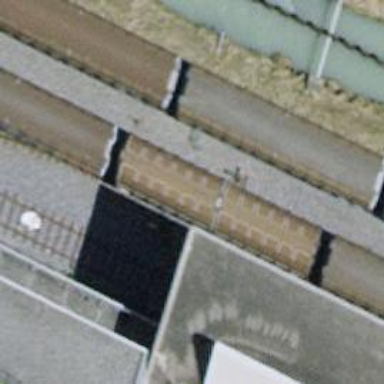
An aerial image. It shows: Railway switch.